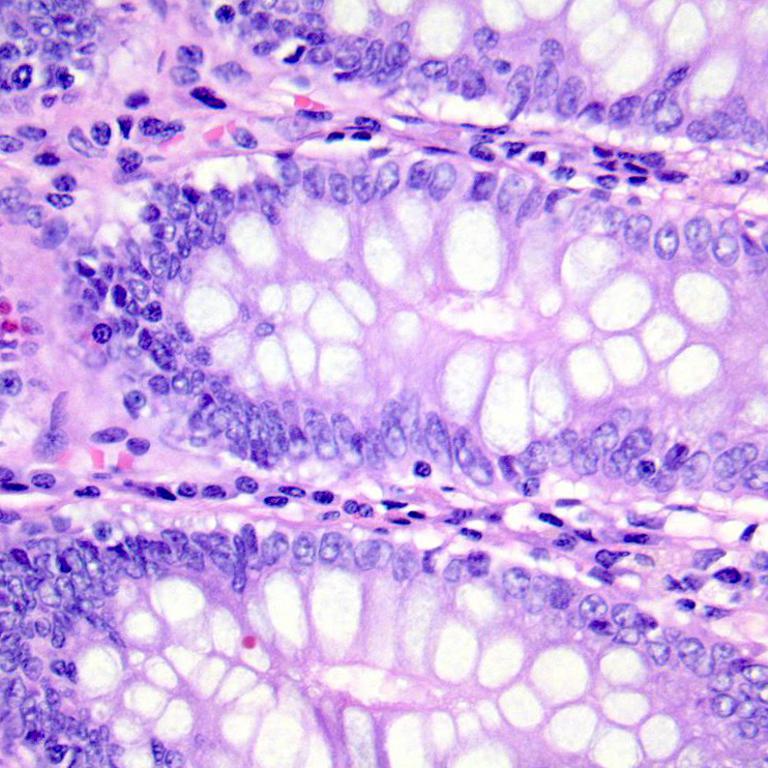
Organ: colon
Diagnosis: benign